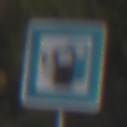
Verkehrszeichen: LadestationFuerElektrofahrzeuge
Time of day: MorningAfternoon
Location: Outdoor (RoadRail)
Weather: PartlyCloudy
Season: NotSpecified
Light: Natural